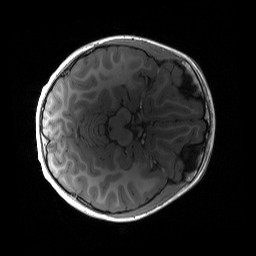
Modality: T1w
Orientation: axial
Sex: female
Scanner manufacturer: siemens
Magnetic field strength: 3 T
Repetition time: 1.9 s
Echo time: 0.00243 s